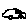
Label: car